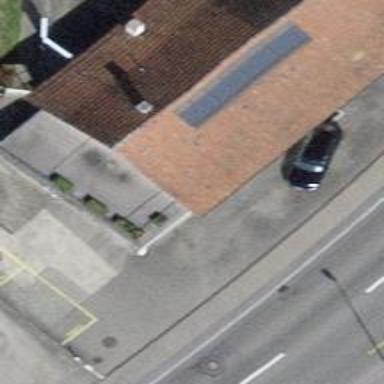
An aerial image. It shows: House with car shop.